Field crop: maize
Growth stage: 2
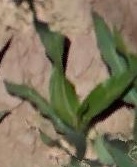
Species: maize